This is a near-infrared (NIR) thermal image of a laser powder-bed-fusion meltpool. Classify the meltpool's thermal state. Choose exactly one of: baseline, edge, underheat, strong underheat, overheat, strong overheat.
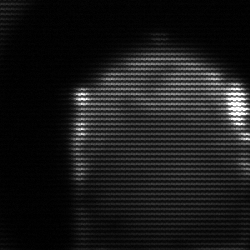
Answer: edge